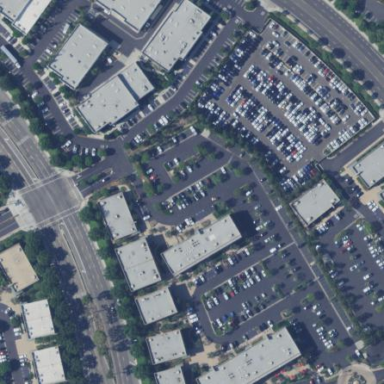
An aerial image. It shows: Commercial area.